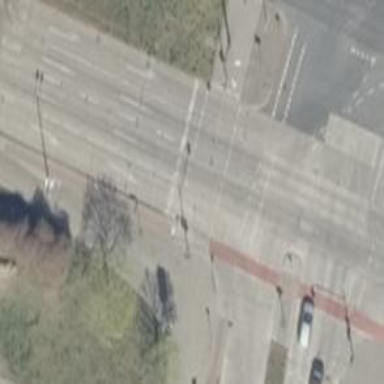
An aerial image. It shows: Footway crossing with traffic signals and central island.